Interaction volume radius: 5 \u00c5
Interaction volume height: 20 \u00c5
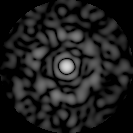
Disorder parameter: 0.8475